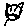
Label: cat